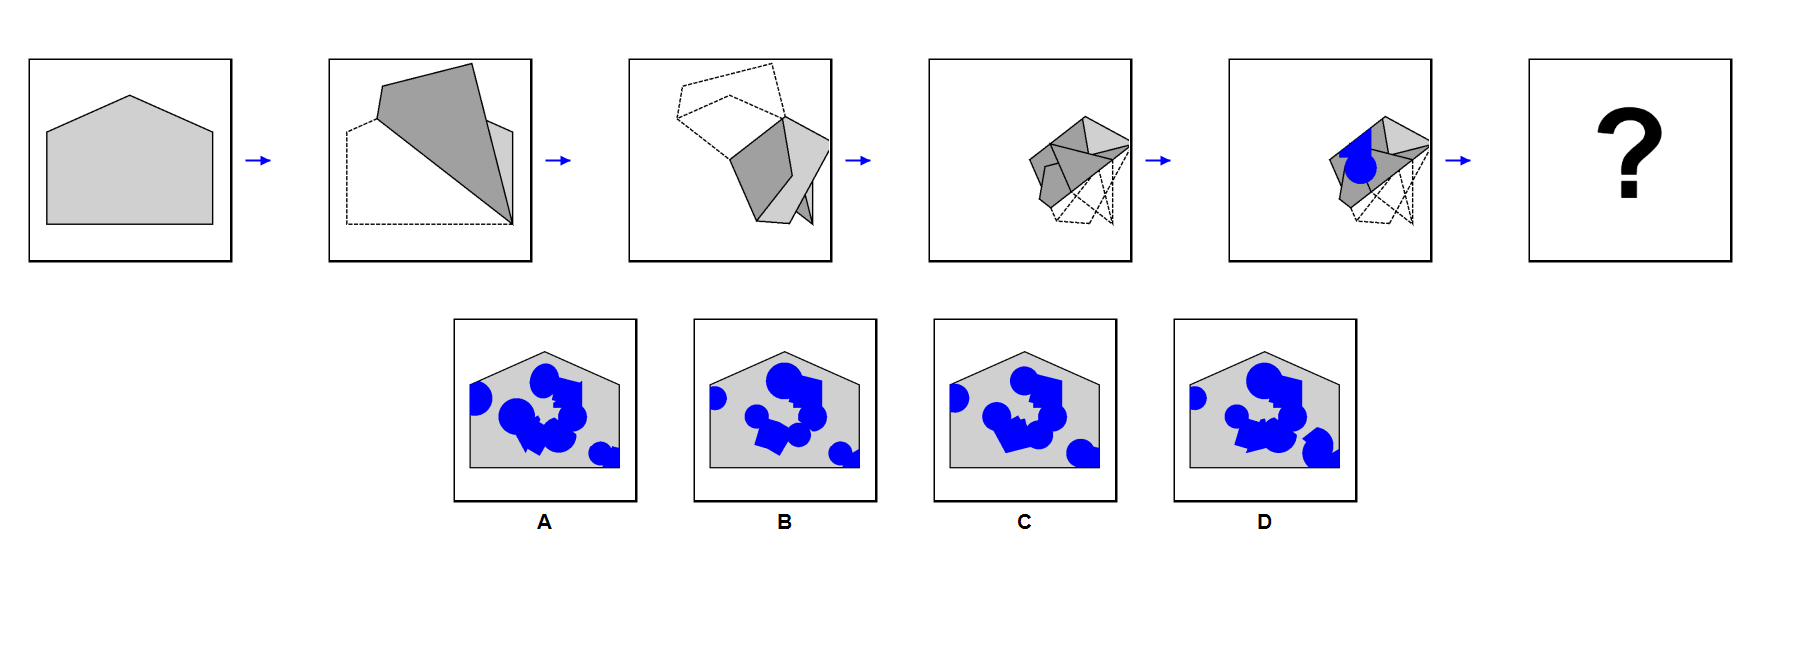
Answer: C